Interaction volume radius: 5 \u00c5
Interaction volume height: 10 \u00c5
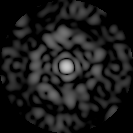
Disorder parameter: 0.8343